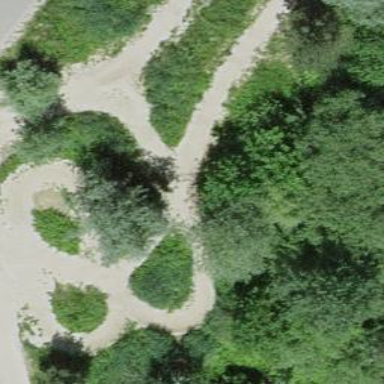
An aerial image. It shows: Cycling pump track on earth surface.